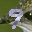
Label: 9